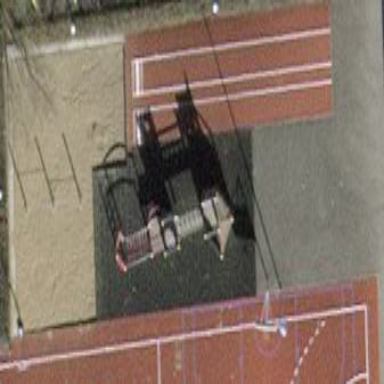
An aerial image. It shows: Playground area for leisure land.